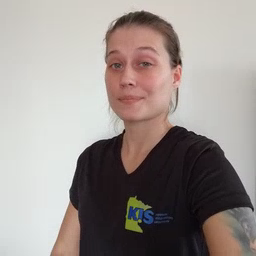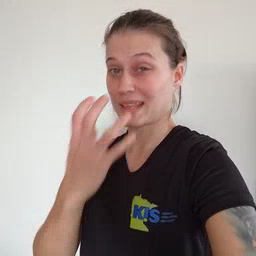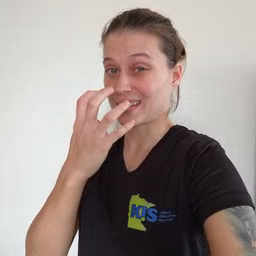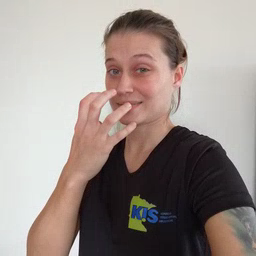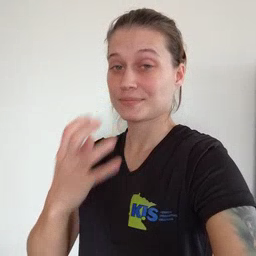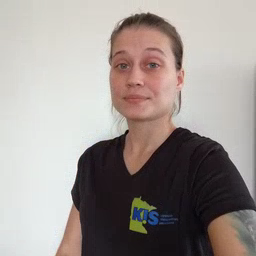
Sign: mad